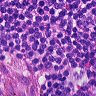
Metastatic tissue present: no